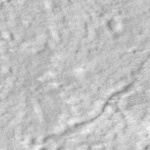
Label: no_change